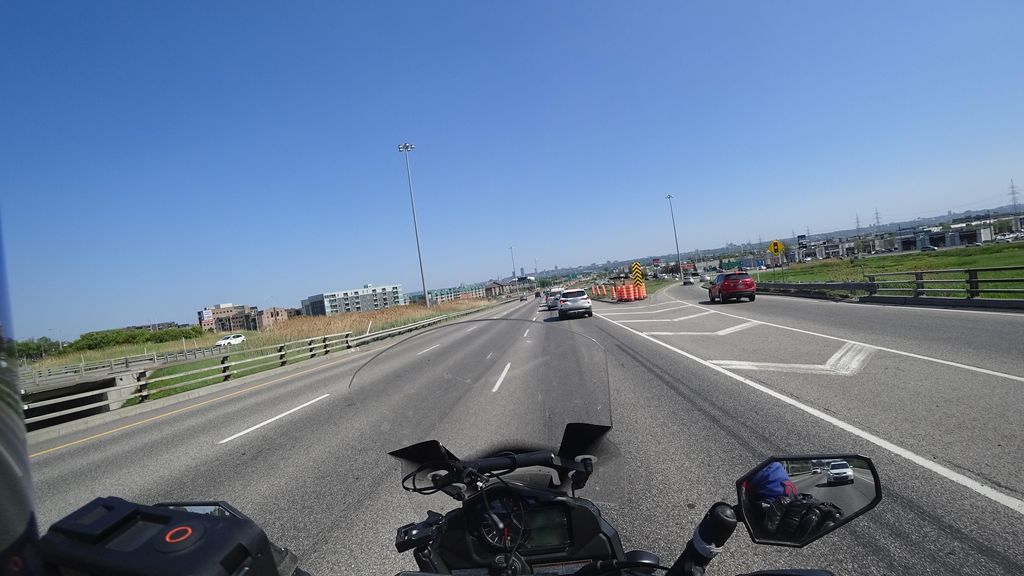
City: quebec_city